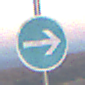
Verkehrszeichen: VorgeschriebeneFahrtrichtungHierRechts
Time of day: SunriseSunset
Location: Outdoor (Nature)
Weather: Clear
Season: NotSpecified
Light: Natural